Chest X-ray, AP view. Patient: 59 years old, sex F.
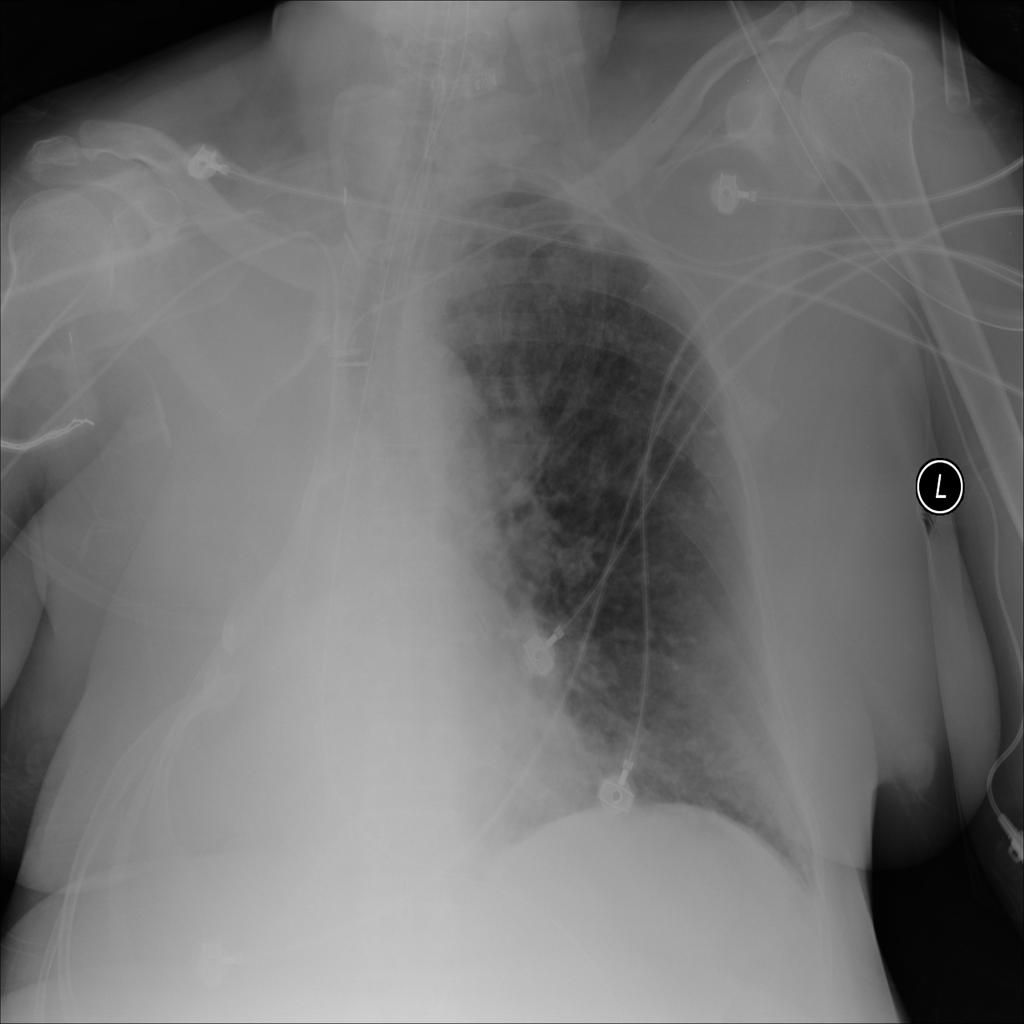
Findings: Infiltration